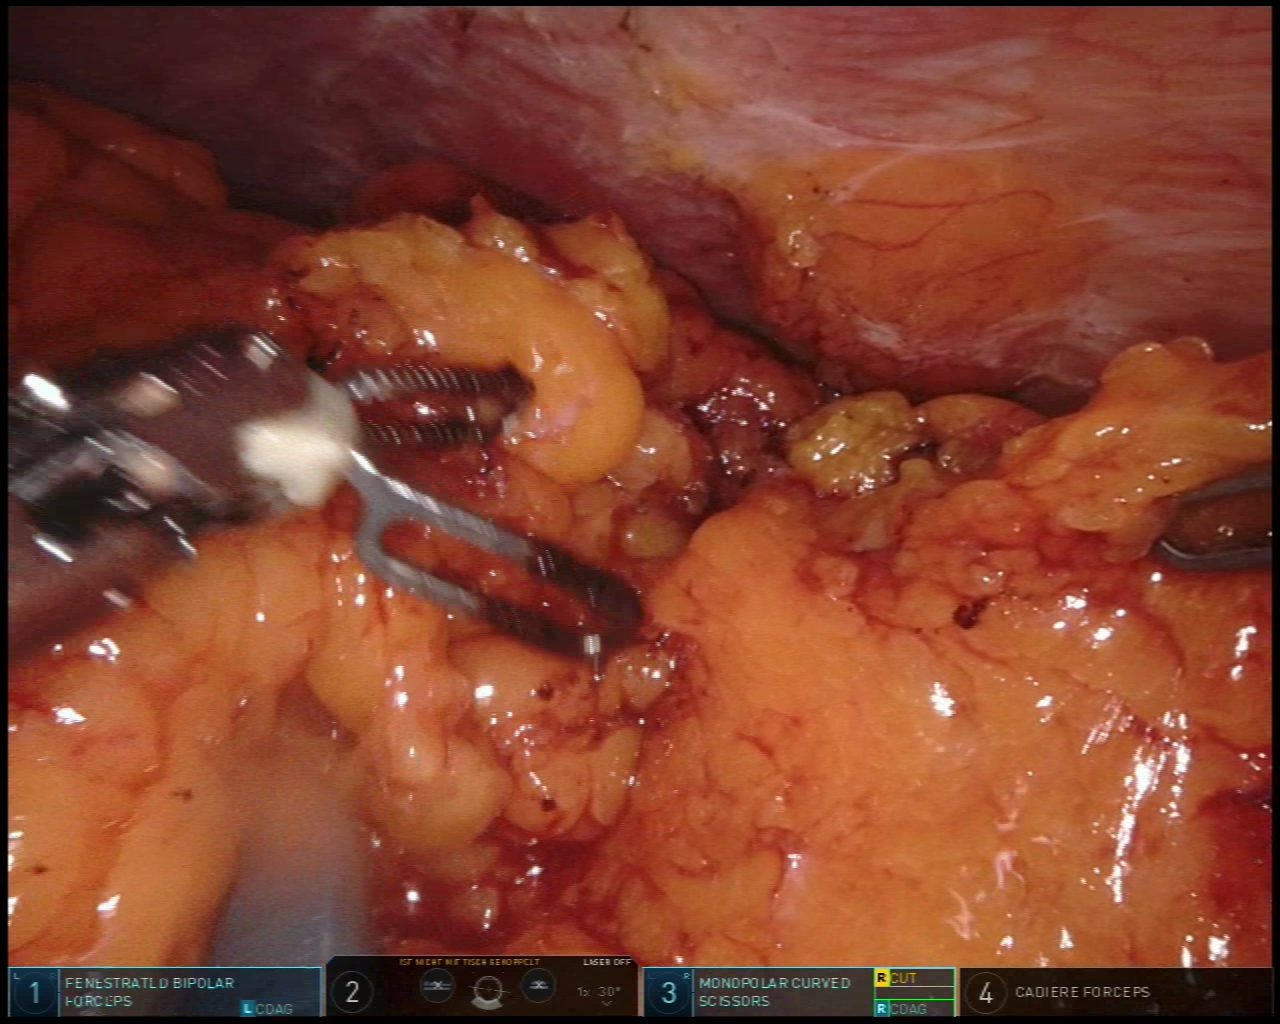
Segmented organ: abdominal_wall
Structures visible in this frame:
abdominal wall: yes
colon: no
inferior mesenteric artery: no
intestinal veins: no
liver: no
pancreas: no
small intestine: no
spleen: no
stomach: no
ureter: no
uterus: no
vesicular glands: no